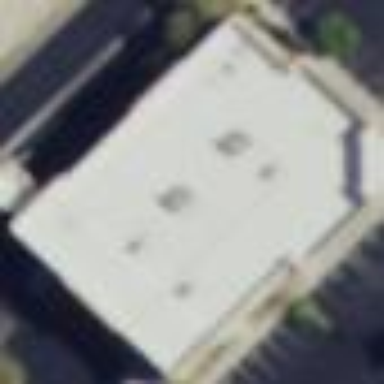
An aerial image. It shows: Building.